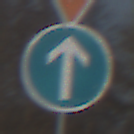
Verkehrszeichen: VorgeschriebeneFahrtrichtungGeradeaus
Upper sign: VorfahrtGewaehren
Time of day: MorningAfternoon
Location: Outdoor (Nature)
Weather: PartlyCloudy
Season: NotSpecified
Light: Natural